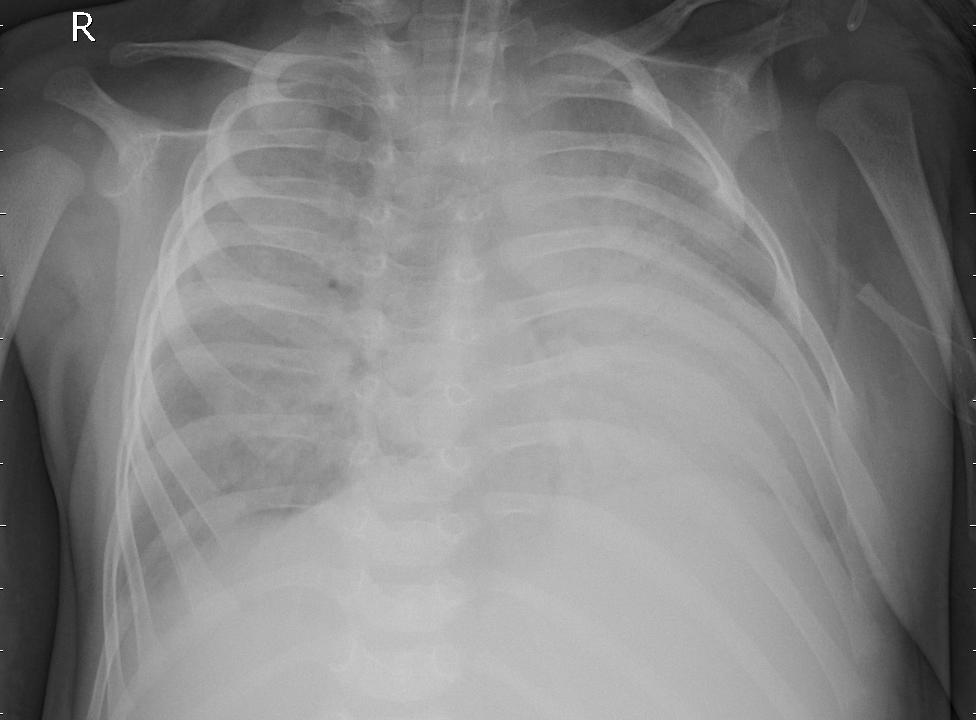
Diagnosis: PNEUMONIA